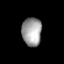
Tissue: prostate
Cell type: T cells
Senescence score: 0.2767
Nuclear area (px): 553
Mean DAPI intensity: 158.591